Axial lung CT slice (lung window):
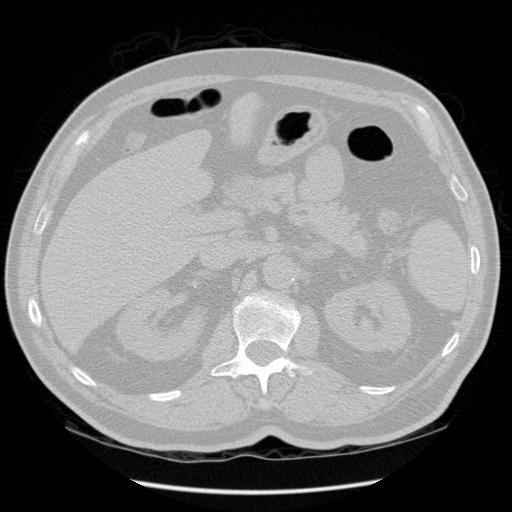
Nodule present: no